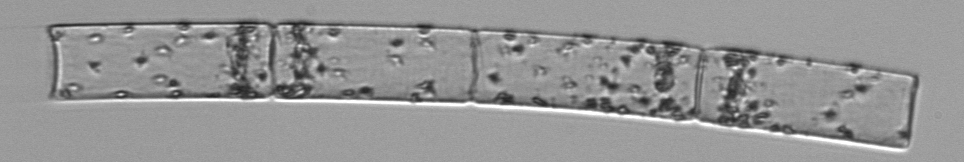
Label: Guinardia_flaccida